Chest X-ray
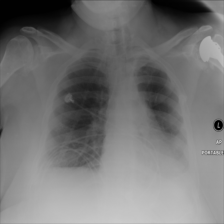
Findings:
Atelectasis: negative
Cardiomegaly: negative
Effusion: positive
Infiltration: negative
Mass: negative
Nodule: negative
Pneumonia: negative
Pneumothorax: negative
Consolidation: negative
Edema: negative
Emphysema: negative
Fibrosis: negative
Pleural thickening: negative
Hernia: negative